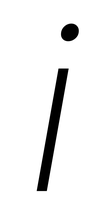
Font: Poppins-ExtraLightItalic